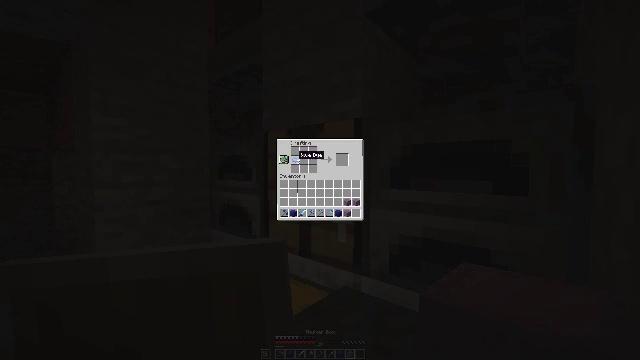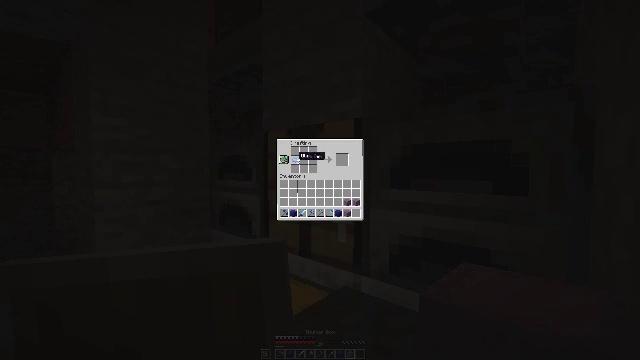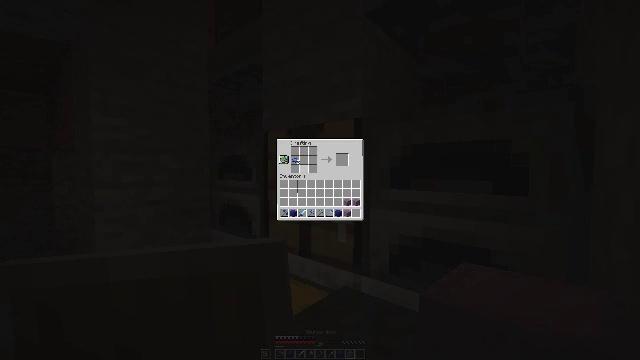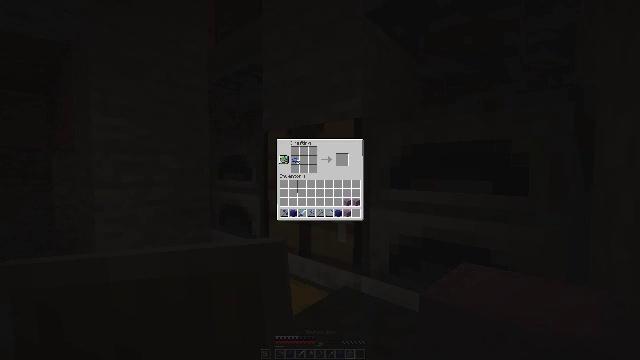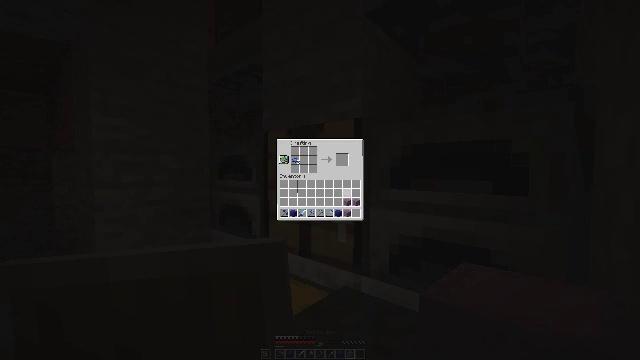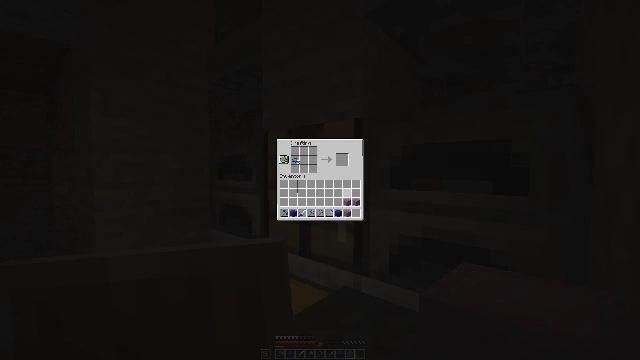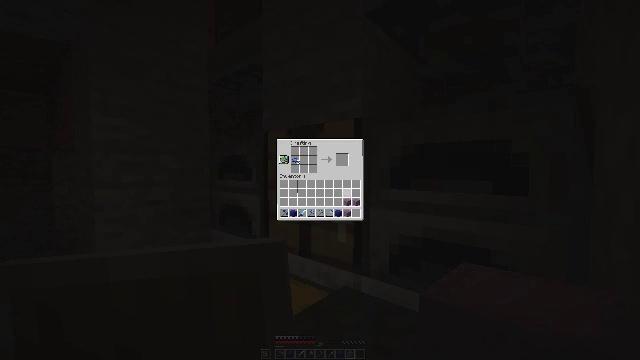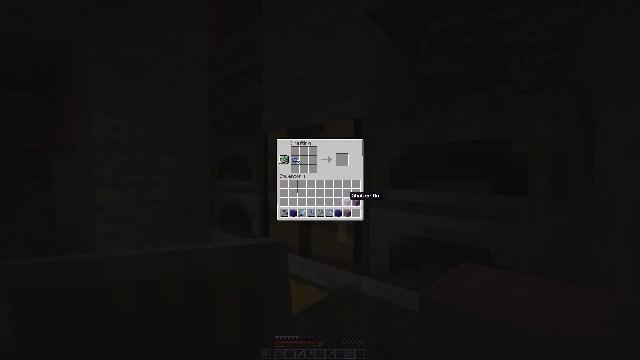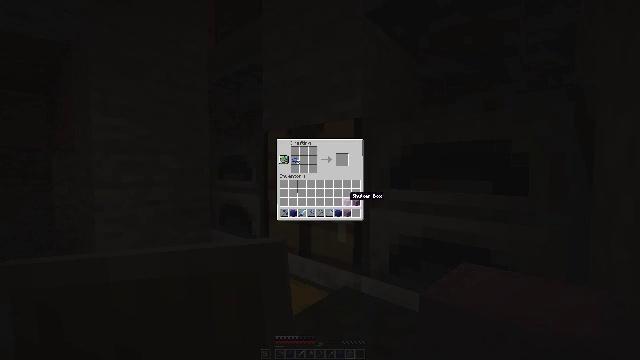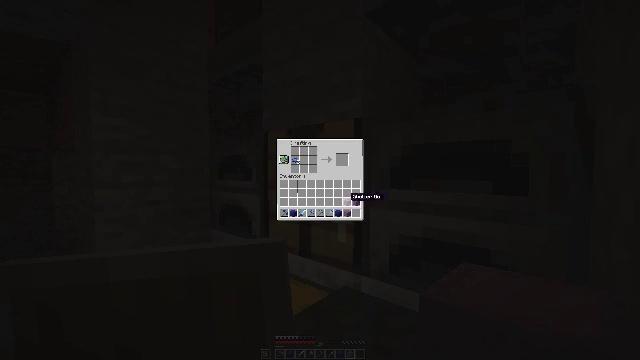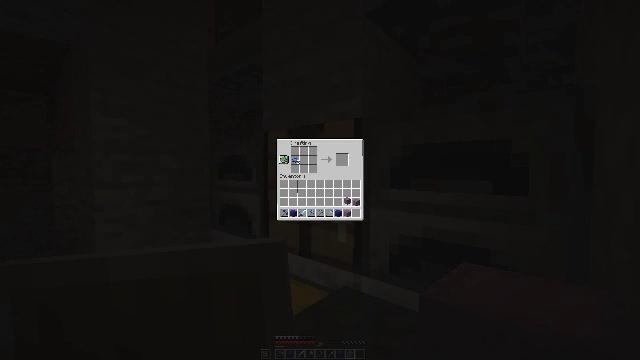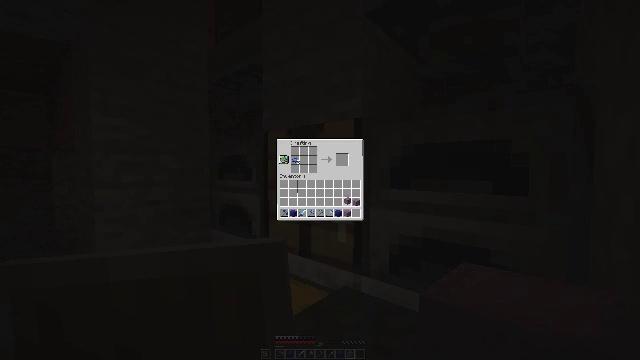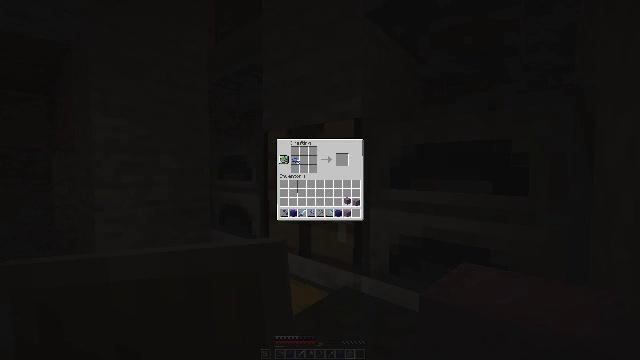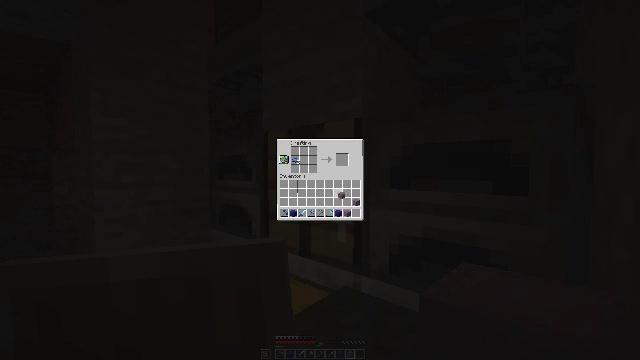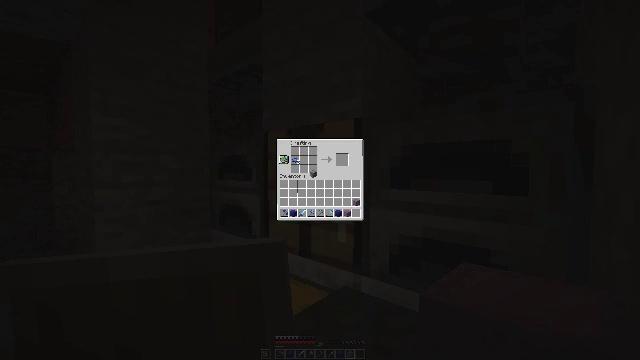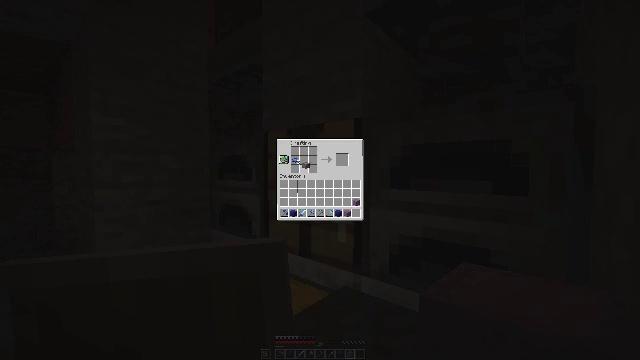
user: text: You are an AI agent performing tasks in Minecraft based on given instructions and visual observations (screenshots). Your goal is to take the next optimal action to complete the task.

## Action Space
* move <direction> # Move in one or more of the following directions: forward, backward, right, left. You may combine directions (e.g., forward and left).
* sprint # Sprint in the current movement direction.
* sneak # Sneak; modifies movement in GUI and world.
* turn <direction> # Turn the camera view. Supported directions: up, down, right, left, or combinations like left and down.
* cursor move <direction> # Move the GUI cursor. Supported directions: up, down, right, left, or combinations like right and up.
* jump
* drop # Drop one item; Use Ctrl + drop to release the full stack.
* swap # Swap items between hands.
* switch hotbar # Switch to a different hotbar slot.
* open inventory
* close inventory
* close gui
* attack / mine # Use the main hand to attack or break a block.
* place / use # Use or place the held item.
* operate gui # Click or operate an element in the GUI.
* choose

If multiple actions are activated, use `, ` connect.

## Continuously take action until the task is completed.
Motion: motion action
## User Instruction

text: craft item blue shulker box
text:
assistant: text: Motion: no_op
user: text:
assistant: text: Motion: turn right and down
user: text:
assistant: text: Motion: turn right and down
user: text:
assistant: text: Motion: turn right and down
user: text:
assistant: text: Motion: no_op
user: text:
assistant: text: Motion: no_op
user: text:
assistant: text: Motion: no_op
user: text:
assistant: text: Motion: no_op
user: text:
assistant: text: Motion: no_op
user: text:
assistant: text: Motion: attack / mine
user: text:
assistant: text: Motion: attack / mine
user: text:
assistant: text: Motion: attack / mine
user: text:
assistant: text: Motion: turn left and up
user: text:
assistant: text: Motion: turn left and up
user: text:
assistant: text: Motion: turn left and up
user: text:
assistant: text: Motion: turn up
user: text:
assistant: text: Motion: no_op
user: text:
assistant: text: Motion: attack / mine
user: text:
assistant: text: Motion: attack / mine
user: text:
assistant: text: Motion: attack / mine
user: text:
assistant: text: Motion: attack / mine
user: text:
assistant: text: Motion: no_op
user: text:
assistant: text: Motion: turn right
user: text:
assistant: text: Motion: turn right
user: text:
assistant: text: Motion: sneak, turn right
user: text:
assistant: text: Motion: sneak
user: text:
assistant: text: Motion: sneak
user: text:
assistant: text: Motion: sneak
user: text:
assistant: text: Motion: sneak
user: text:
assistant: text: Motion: sneak